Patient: sex F, age 44
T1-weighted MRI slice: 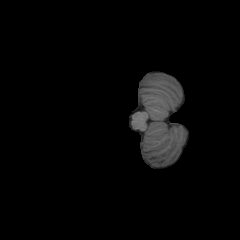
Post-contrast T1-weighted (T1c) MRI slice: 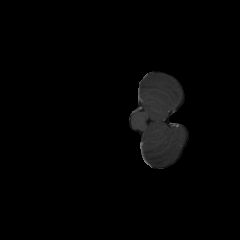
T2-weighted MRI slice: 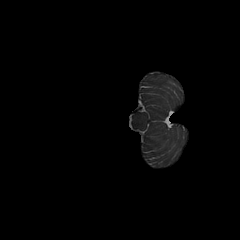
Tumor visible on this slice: no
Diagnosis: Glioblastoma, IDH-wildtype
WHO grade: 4